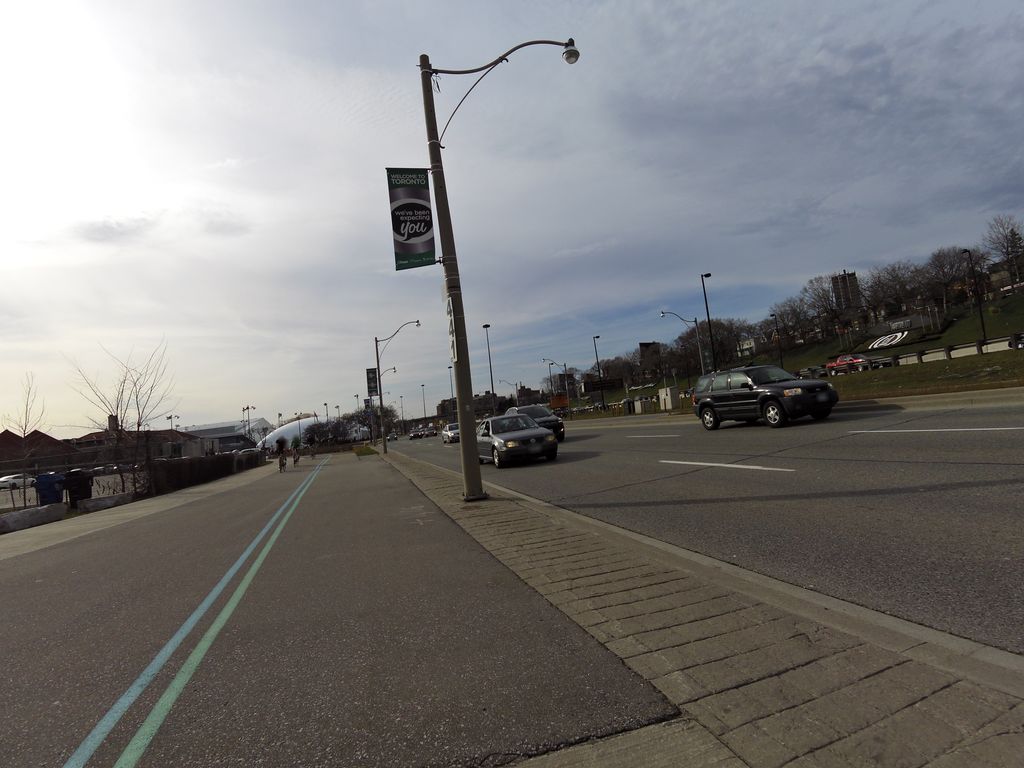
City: toronto